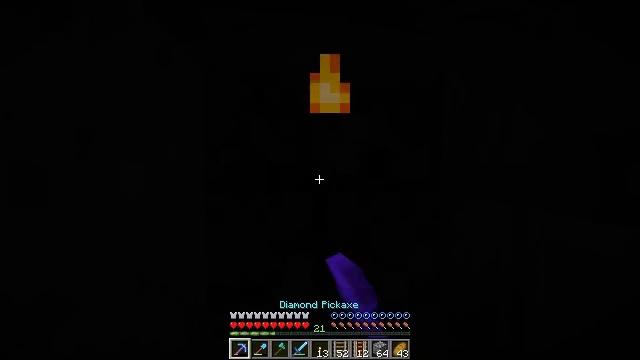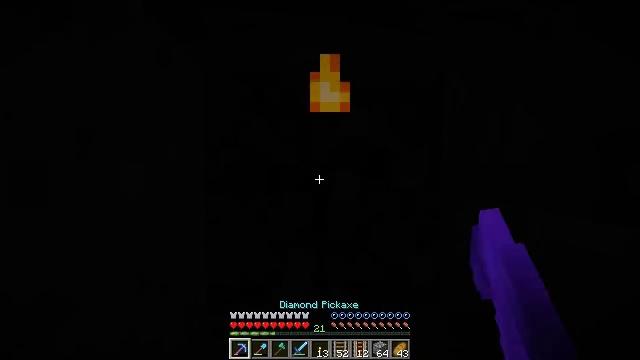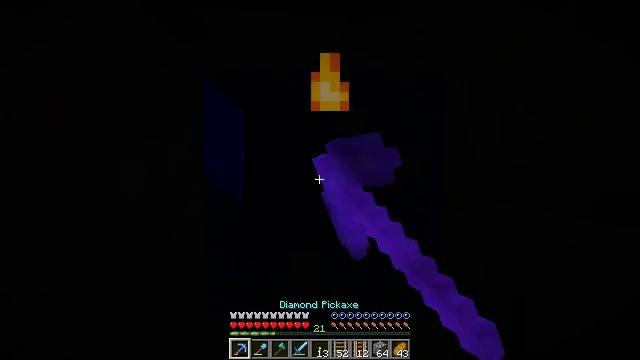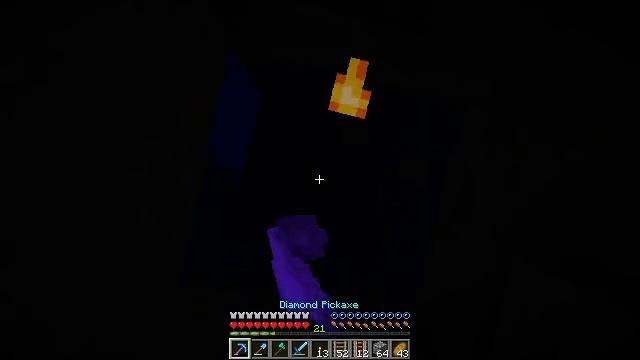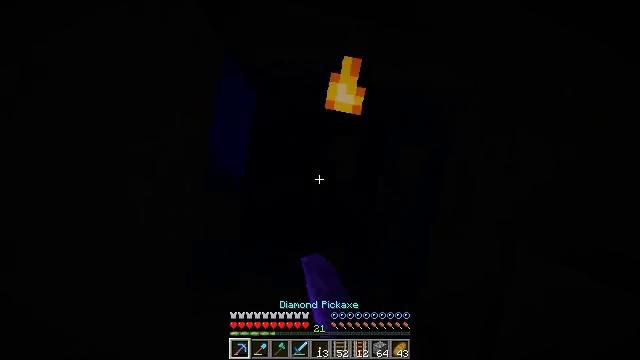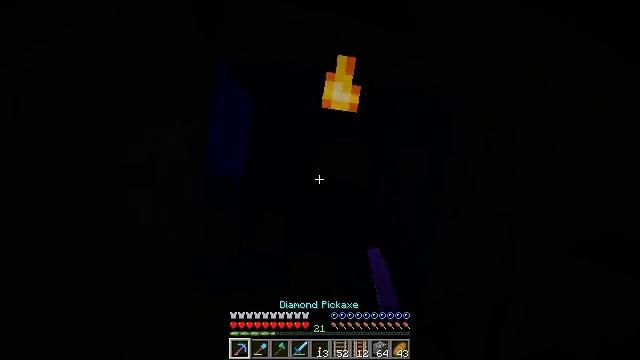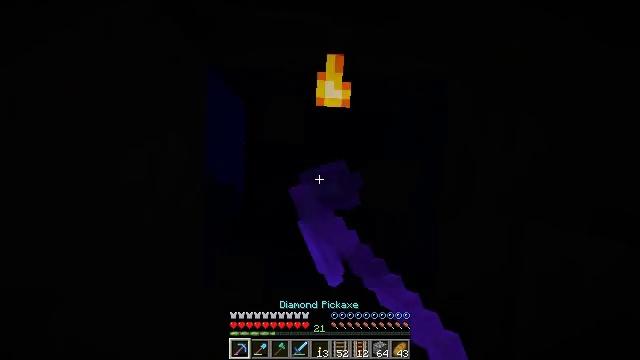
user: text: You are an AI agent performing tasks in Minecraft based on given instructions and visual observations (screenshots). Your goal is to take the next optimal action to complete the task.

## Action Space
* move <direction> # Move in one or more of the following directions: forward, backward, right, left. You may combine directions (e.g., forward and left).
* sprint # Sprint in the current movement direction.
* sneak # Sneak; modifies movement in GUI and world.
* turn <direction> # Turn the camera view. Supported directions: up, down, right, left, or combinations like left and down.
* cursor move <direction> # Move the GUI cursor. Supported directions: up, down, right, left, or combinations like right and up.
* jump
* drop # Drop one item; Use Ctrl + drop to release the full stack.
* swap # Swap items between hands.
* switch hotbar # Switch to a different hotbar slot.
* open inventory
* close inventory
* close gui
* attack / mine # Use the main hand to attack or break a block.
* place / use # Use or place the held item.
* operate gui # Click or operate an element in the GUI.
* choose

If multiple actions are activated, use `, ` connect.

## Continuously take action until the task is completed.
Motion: motion action
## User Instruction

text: Gather materials by mining mossy stone bricks.
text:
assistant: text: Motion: attack / mine
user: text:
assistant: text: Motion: attack / mine
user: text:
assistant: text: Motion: attack / mine
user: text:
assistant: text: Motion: attack / mine
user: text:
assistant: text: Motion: attack / mine
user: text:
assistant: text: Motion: attack / mine
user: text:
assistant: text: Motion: attack / mine